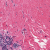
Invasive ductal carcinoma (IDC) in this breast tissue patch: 0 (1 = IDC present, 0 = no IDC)